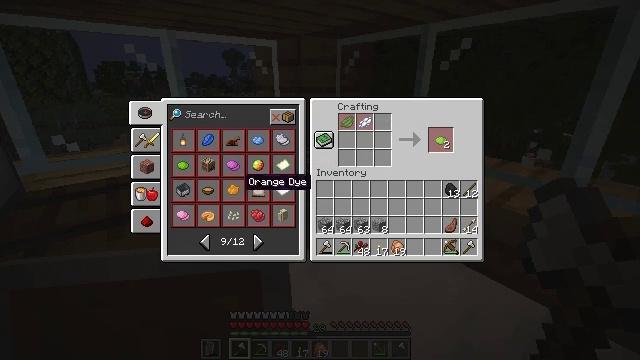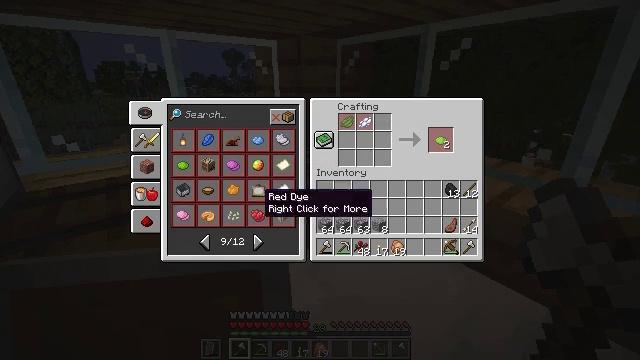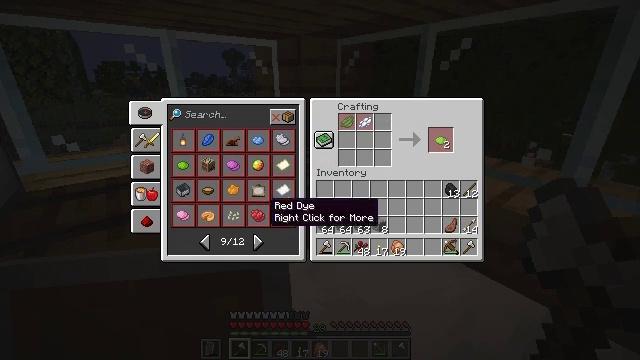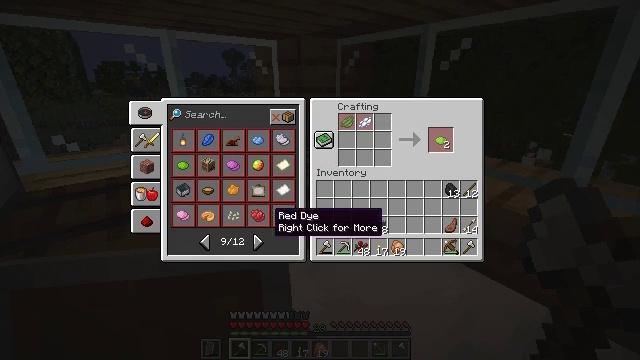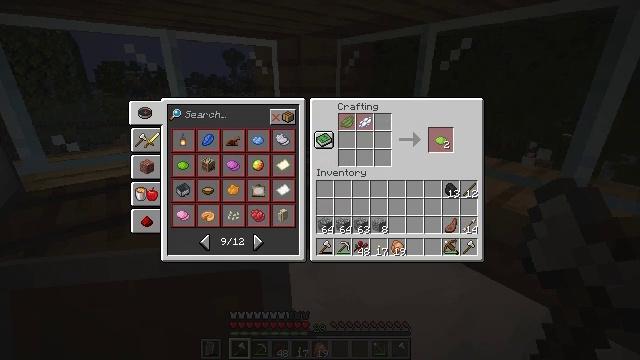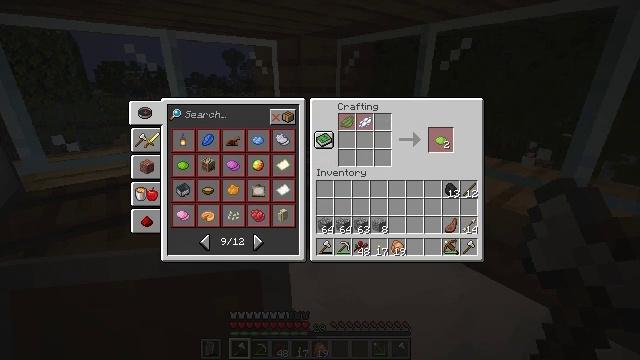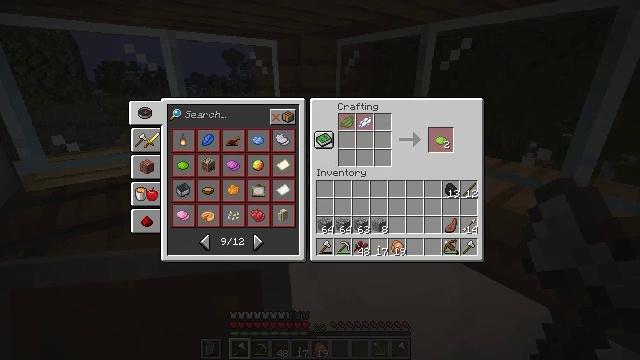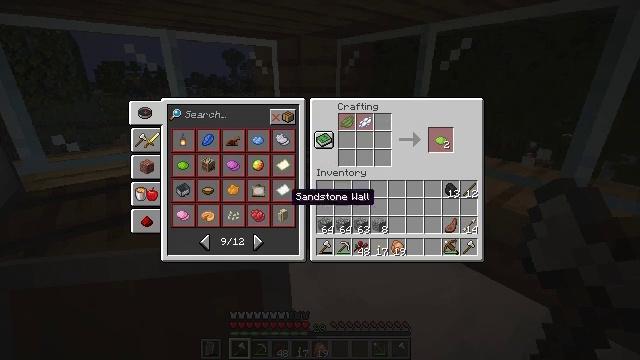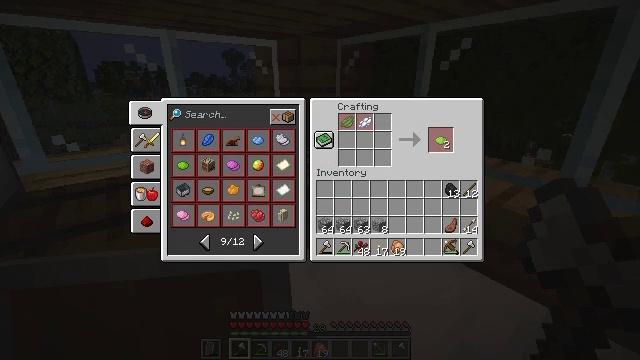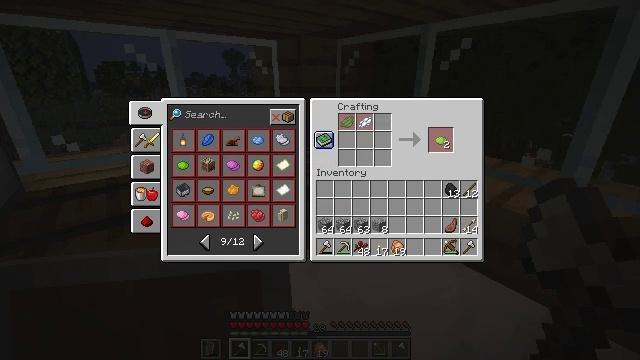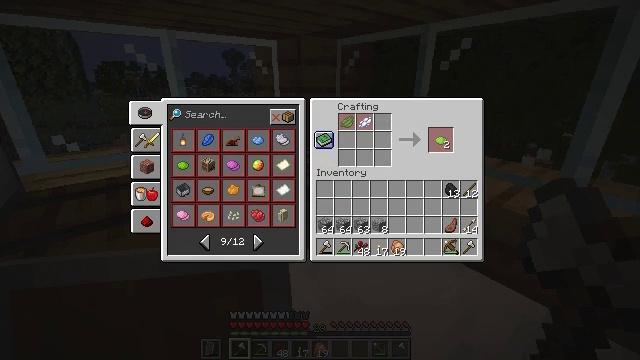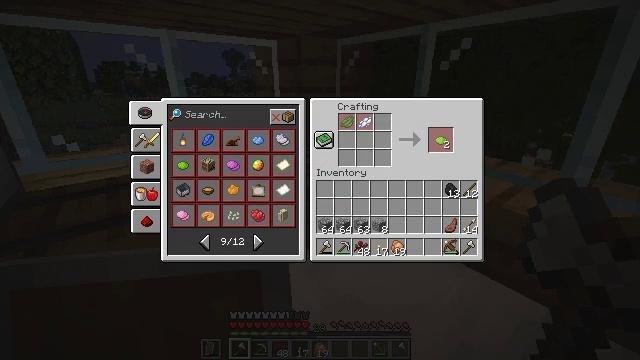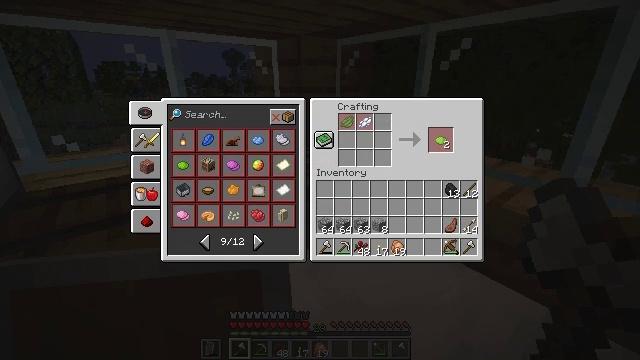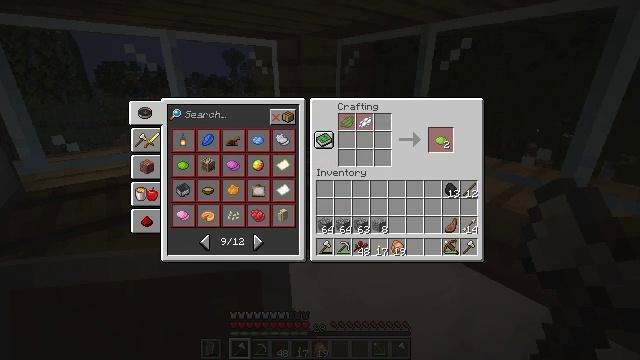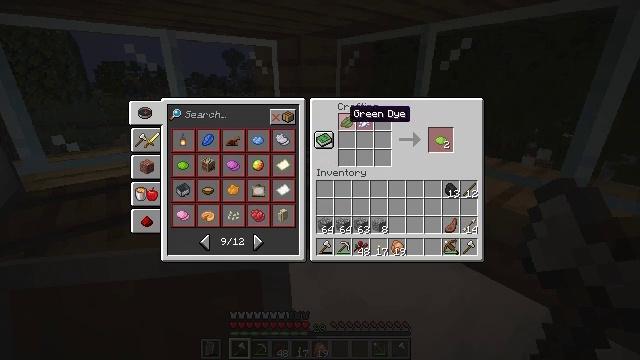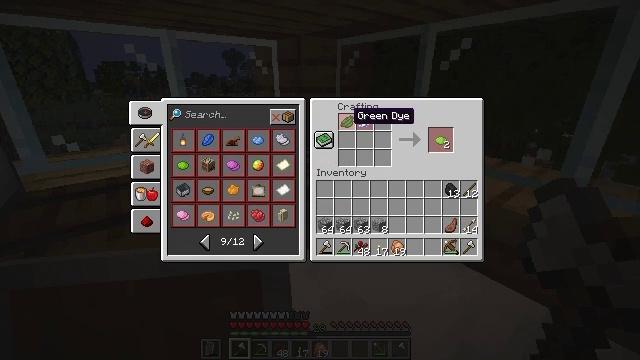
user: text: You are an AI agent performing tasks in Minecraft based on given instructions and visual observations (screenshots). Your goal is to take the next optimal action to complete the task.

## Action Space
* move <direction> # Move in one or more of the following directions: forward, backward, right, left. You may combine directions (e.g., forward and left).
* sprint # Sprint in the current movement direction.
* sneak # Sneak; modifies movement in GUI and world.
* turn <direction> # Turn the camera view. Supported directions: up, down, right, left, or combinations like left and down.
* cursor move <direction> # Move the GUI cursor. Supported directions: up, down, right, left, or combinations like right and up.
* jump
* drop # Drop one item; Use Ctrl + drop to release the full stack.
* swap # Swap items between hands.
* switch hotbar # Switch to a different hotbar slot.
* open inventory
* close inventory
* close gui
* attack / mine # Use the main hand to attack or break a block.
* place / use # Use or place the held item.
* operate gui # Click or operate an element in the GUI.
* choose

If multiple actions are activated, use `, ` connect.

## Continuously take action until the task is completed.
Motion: motion action
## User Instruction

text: Craft an ender eye in the crafting table.
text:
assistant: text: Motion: cursor move right and down
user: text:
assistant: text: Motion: cursor move down
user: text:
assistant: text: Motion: cursor move down
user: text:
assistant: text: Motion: no_op
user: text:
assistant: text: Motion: no_op
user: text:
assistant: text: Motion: no_op
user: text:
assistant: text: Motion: cursor move right and up
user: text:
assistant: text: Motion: cursor move right and up
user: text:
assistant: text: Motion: cursor move right and up
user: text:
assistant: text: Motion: cursor move up
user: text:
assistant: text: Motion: cursor move up
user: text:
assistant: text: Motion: no_op
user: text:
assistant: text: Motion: no_op
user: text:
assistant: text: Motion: cursor move right
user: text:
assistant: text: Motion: no_op
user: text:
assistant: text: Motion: no_op
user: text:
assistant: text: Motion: no_op
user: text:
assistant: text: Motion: no_op
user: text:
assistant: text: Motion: no_op
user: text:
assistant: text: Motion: no_op
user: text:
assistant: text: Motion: no_op
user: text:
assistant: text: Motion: no_op
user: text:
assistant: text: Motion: no_op
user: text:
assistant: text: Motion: no_op
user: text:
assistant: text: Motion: cursor move right
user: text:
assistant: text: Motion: cursor move right
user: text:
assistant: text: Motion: no_op
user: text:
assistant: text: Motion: no_op
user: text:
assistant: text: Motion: no_op
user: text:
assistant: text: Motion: no_op